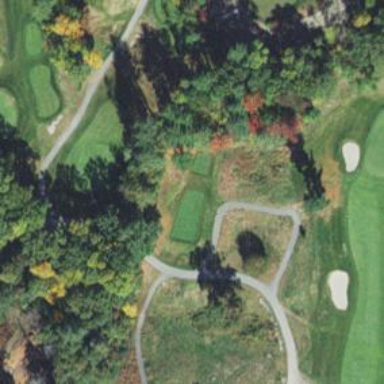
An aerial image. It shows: Path for both roads and golfers.